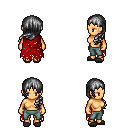
a pixel art fantasy rpg character, female body template, human, tanned skin, red tattered cape, teal pants, gray left-swept hairstyle, gray slippers, four views (front, back, left, right), 2x2 character sprite sheet, small pixel art, hard edges, no anti-aliasing